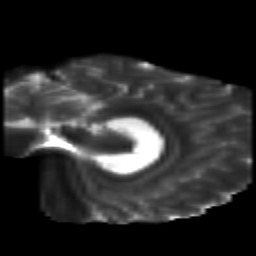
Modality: T2w
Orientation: sagittal
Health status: healthy
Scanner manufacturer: siemens
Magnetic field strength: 3 T
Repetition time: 10 s
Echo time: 0.092 s